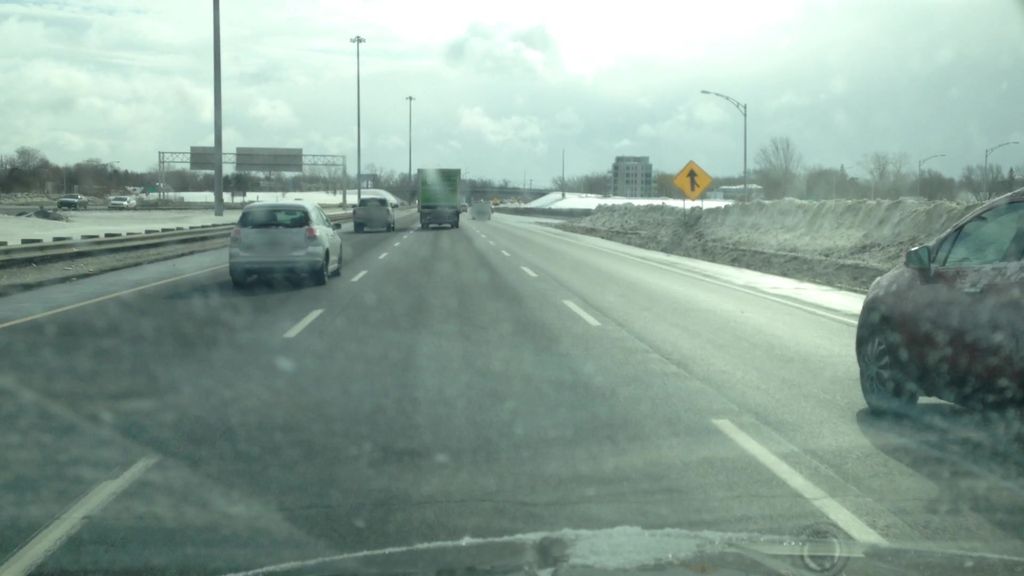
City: montreal